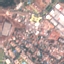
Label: Residential